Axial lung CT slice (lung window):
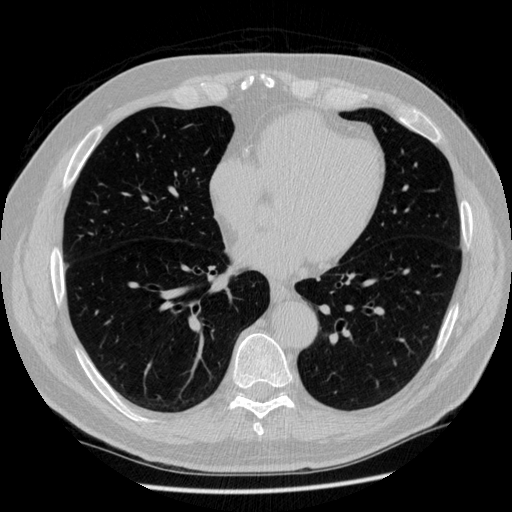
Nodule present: no